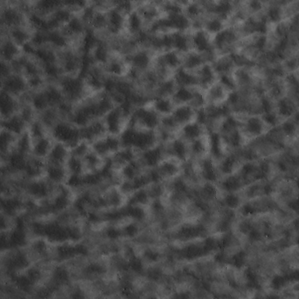
Label: non_frost